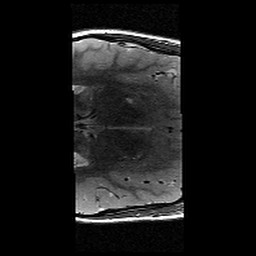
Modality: T2w
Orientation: axial
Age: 13
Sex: male
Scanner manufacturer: siemens
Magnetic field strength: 3 T
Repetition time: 8.46 s
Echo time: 0.067 s